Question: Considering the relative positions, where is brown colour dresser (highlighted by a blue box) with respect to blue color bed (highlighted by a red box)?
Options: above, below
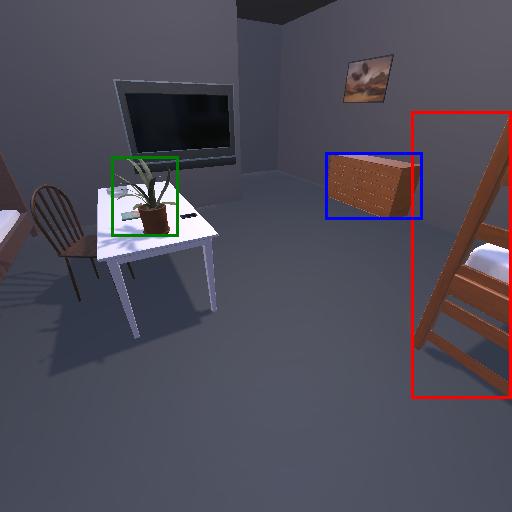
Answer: above